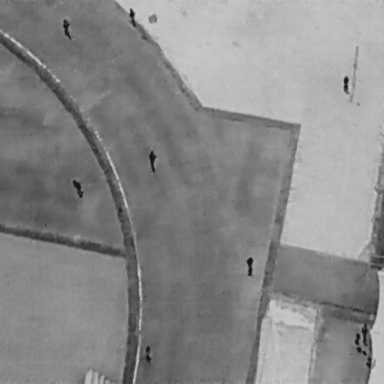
There are eight People in the infrared image.